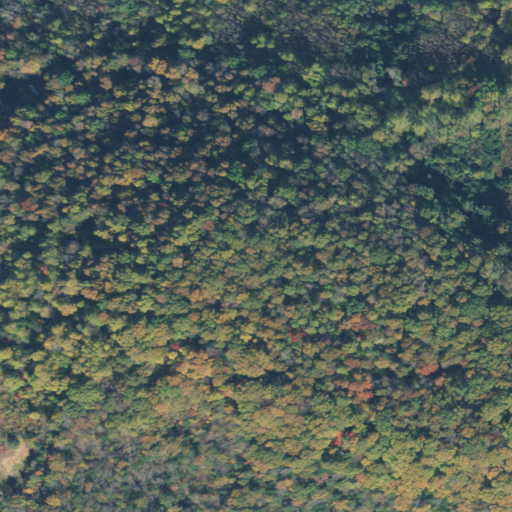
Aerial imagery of mountain in Tennessee named Little Mountain containing deciduous forest, open development, and mixed forest